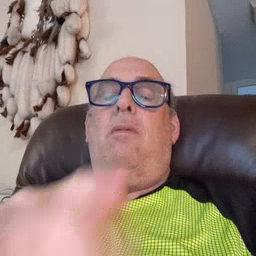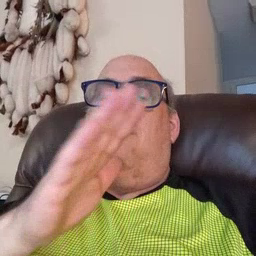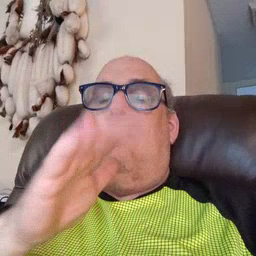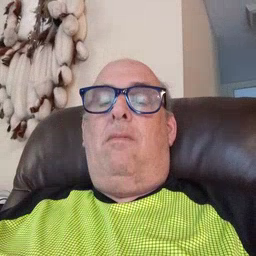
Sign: mom